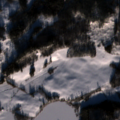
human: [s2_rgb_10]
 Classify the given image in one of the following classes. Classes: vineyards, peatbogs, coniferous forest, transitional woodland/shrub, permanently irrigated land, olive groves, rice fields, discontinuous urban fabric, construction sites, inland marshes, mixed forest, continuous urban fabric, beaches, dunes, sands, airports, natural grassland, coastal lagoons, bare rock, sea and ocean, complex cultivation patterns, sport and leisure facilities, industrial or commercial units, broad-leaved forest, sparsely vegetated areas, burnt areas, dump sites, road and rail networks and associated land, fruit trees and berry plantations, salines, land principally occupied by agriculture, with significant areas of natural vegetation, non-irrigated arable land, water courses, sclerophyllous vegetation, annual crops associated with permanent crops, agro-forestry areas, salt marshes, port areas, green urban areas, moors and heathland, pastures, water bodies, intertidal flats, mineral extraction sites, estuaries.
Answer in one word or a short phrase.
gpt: non-irrigated arable land, coniferous forest, mixed forest, transitional woodland/shrub